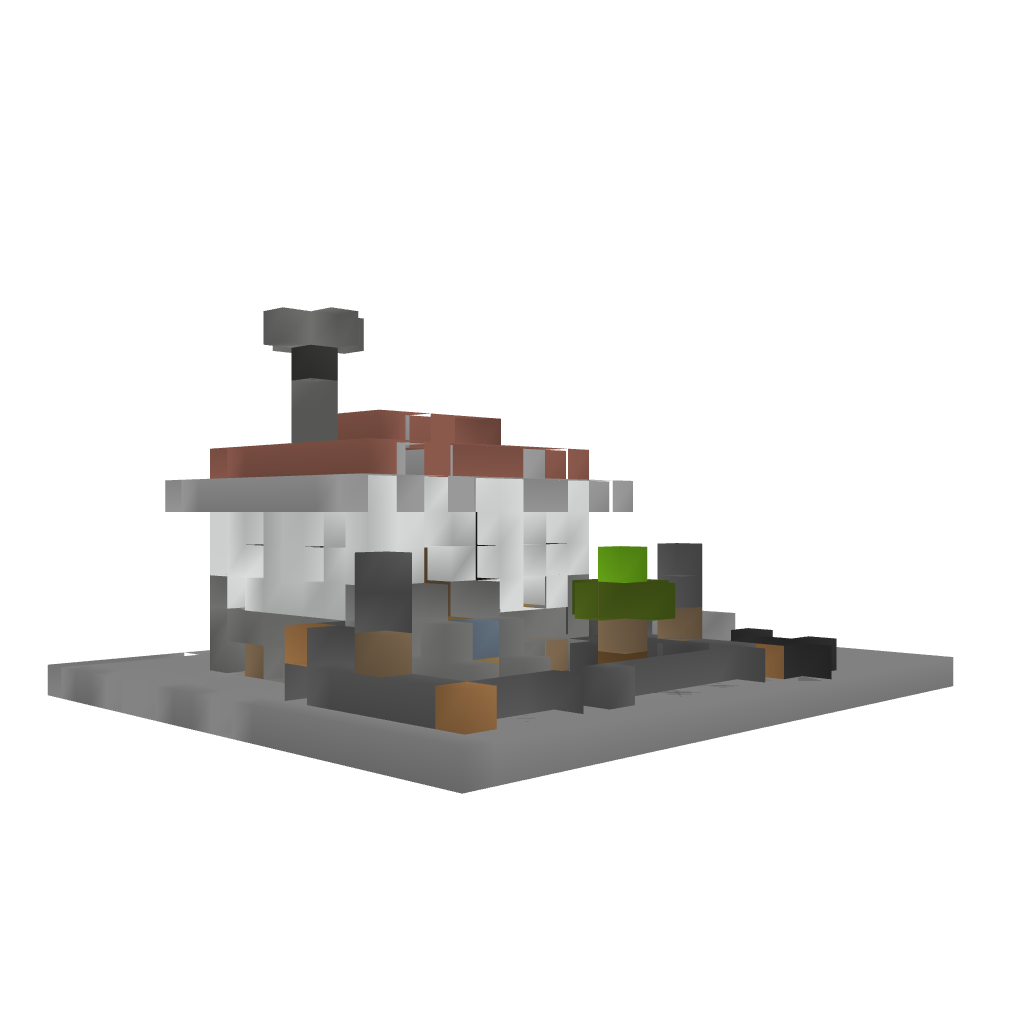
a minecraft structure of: Small Modern House